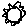
Label: sun